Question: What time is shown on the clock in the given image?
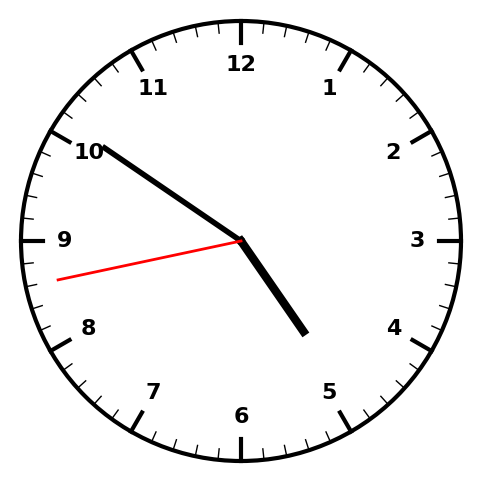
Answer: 04:50:43